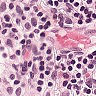
Metastatic tissue present: no